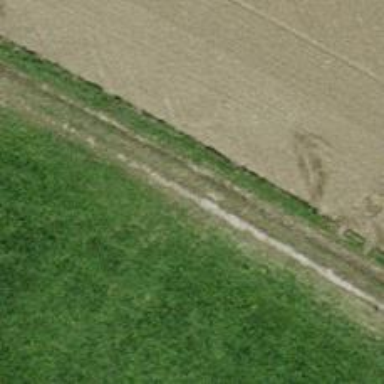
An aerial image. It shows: Grass track with grade3 track type.